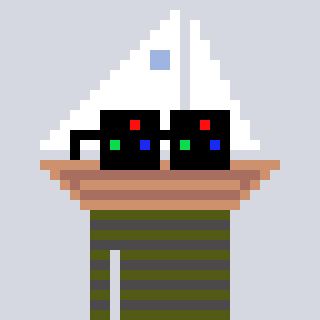
a pixel art character with square black sunglasses, a sailboat-shaped head and a grayscale-colored body on a cool background